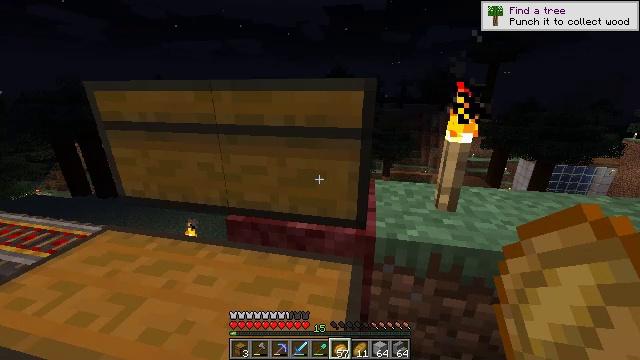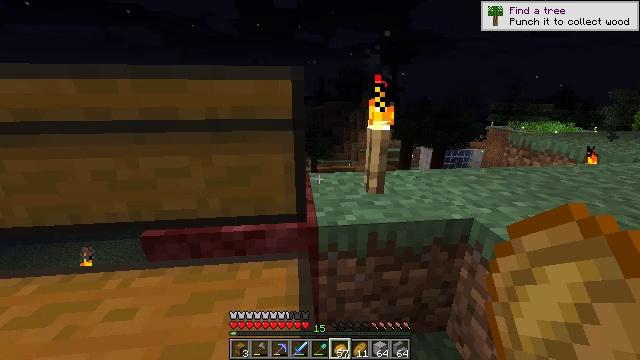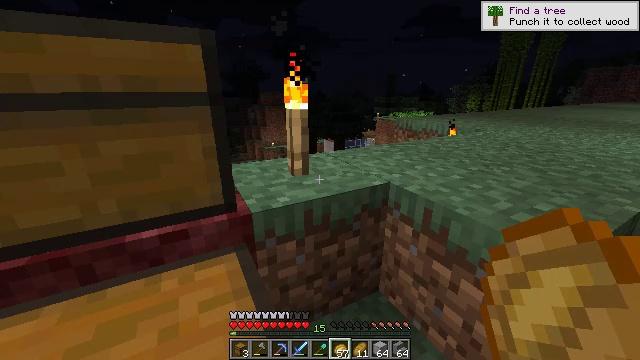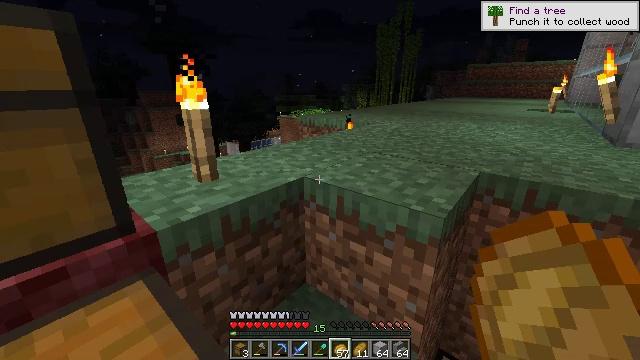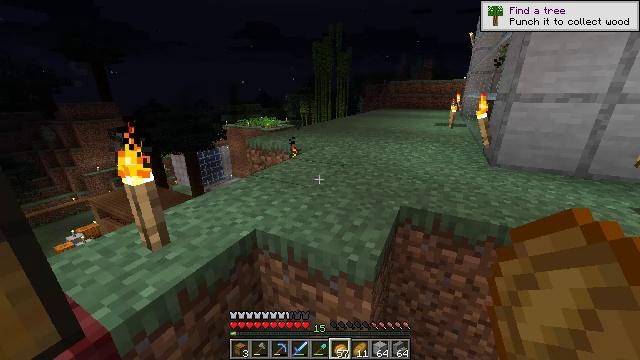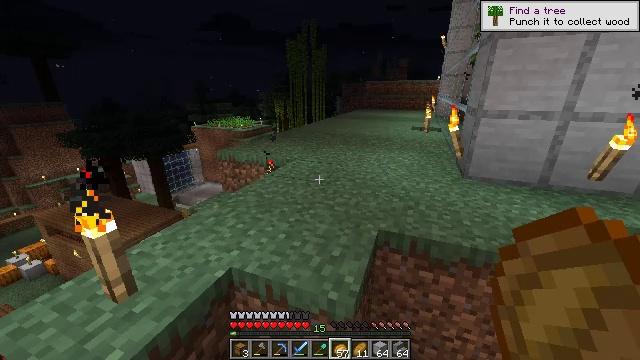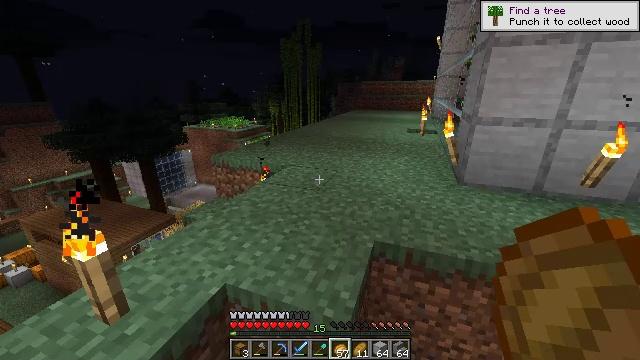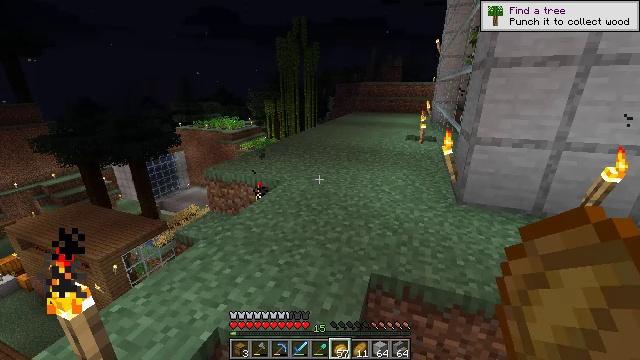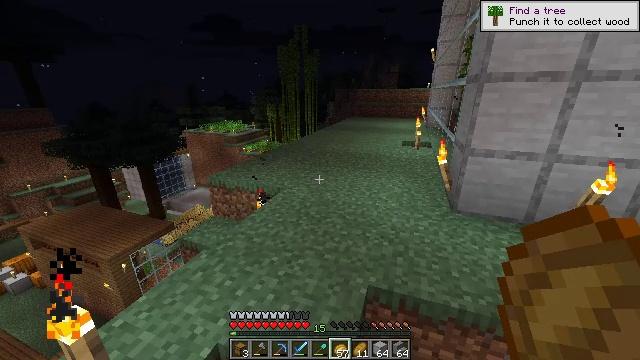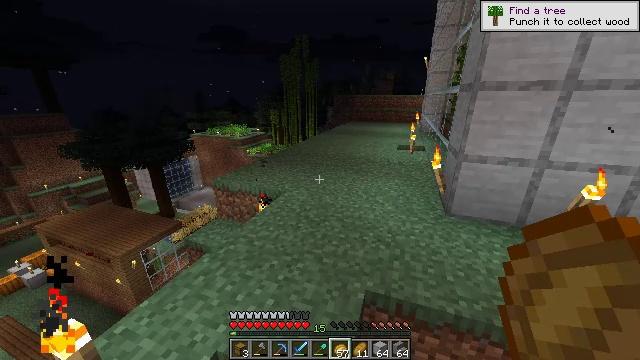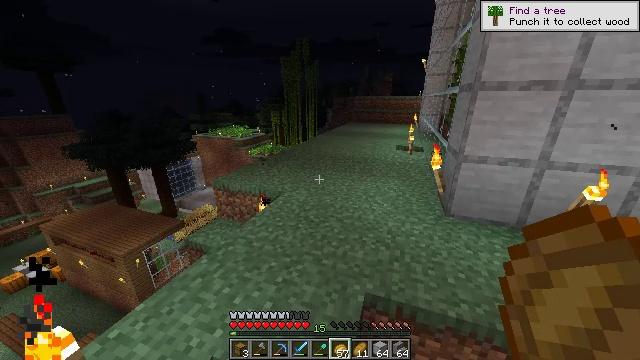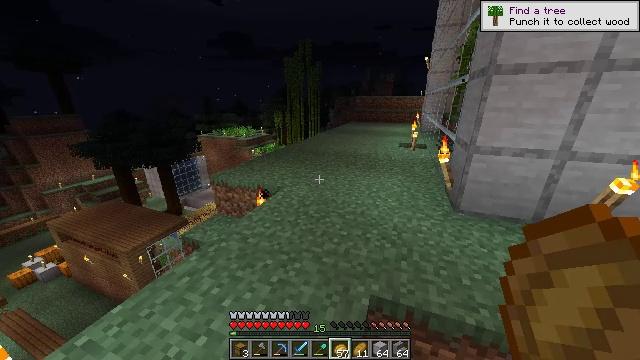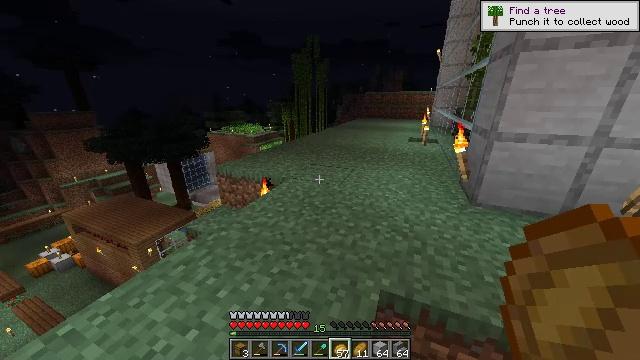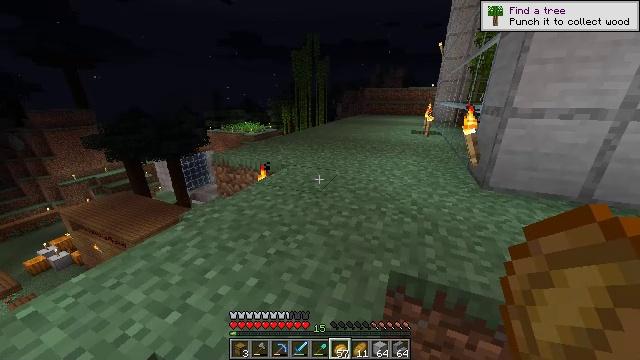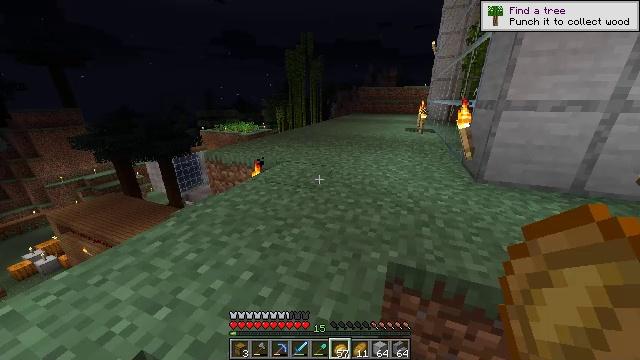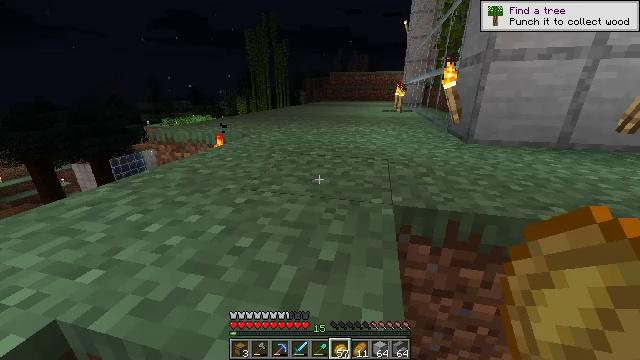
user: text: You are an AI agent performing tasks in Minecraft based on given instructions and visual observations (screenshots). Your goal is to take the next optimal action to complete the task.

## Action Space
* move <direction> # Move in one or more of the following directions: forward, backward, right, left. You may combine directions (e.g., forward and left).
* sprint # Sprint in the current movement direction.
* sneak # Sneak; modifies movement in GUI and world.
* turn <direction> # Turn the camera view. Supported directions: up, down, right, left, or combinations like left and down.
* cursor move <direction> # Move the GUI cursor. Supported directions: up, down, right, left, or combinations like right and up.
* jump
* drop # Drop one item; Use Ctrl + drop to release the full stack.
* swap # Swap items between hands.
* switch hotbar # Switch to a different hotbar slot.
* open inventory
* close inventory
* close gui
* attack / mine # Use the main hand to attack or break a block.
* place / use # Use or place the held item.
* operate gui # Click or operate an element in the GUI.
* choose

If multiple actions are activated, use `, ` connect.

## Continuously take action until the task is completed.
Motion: motion action
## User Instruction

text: Drop a baked potato.
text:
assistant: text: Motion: move forward, turn right, jump
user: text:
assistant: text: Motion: move forward, turn right, jump
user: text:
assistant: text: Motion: move forward, turn right, jump
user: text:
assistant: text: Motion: move forward, turn right, jump
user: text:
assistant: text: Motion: move forward, turn right, jump
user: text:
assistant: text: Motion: move forward, sprint, turn right, jump
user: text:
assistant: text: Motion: move forward, sprint, jump
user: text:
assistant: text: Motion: move forward, sprint, jump
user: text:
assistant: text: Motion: move forward, sprint, jump
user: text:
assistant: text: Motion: move forward, jump
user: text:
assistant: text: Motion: move forward, jump
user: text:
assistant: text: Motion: move forward, turn left, jump
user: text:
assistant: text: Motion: move forward, jump
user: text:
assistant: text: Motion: move forward, turn right, jump
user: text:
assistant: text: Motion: move forward, turn right, jump
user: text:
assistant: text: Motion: move forward, turn right, jump
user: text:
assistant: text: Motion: move forward, sprint, jump
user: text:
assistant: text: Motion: move forward, sprint, jump
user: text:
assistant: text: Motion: move forward, sprint, jump
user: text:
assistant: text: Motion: move forward, jump
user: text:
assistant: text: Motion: move forward, jump
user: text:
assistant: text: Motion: move forward, jump
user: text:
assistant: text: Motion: move forward, jump
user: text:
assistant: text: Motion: move forward, jump
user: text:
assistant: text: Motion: move forward, sprint, turn right, jump
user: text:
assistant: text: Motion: move forward, sprint, jump
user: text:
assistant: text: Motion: move forward, sprint, turn right, jump
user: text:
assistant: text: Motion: move forward, sprint, jump
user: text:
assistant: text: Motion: move forward, sprint, jump
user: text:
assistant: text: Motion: move forward, jump